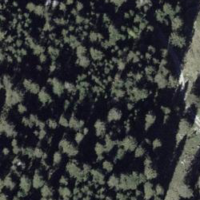
EUNIS habitat code: 43
Species observed at this site:
Anthus trivialis
Ajuga pyramidalis
Erithacus rubecula
Troglodytes troglodytes
Regulus regulus
Nucifraga caryocatactes
Fringilla coelebs
Periparus ater